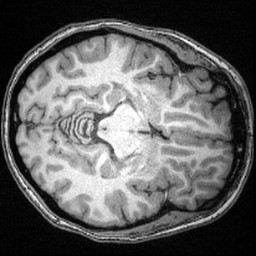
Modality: T1w
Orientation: axial
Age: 24
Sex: female
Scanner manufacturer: siemens
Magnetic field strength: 3 T
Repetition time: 2.4 s
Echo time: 0.00374 s